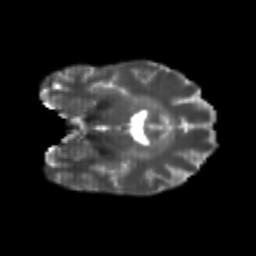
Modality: T2w
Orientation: coronal
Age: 25
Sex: female
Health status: healthy
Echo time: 0.074 s